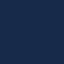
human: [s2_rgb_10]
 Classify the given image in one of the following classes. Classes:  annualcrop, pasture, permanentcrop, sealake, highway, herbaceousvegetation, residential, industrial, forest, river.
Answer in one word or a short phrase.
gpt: SeaLake